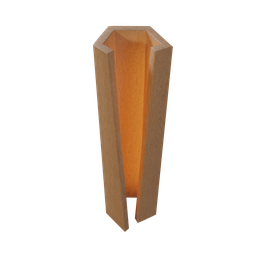
Label: lighting